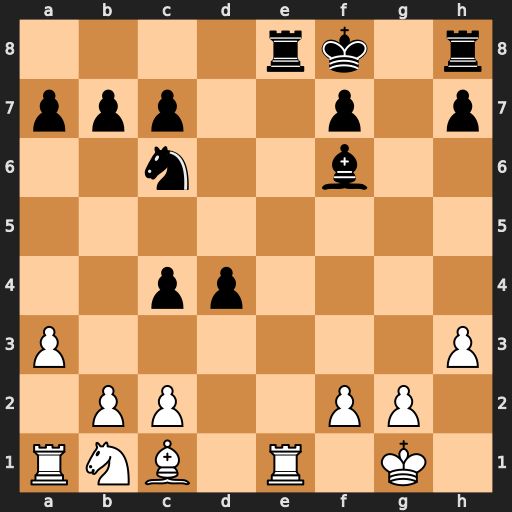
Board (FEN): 4rk1r/ppp2p1p/2n2b2/8/2pp4/P6P/1PP2PP1/RNB1R1K1
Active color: w
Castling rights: -
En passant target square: -
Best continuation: Bh6+ Bg7 Rxe8+ Kxe8 Bxg7